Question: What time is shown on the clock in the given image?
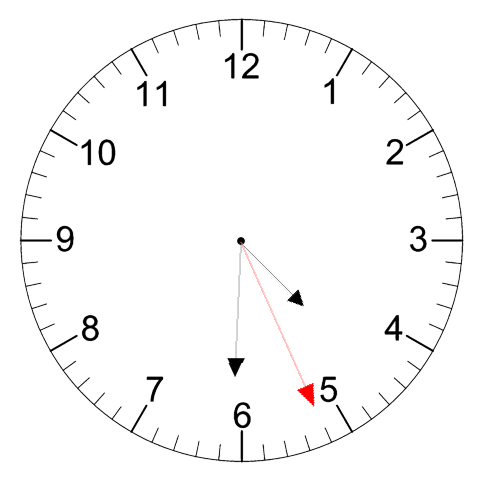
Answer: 04:30:26